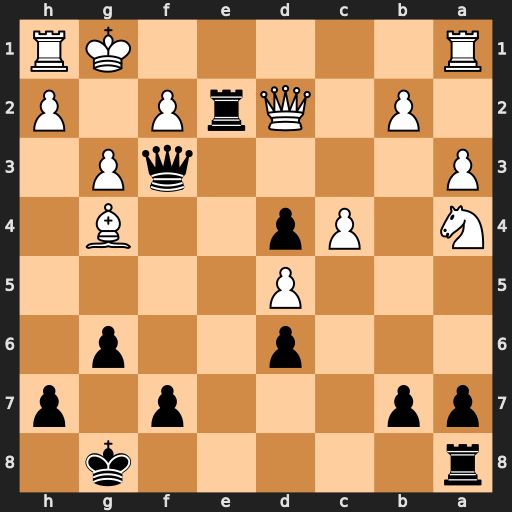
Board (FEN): r5k1/pp3p1p/3p2p1/3P4/N1Pp2B1/P4qP1/1P1QrP1P/R5KR
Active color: b
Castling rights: -
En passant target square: -
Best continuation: Qxf2#